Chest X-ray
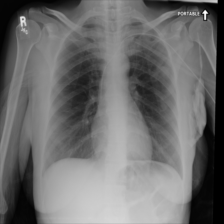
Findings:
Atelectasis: negative
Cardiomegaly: negative
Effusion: negative
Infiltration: negative
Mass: negative
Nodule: negative
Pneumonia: negative
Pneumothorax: negative
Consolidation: negative
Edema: negative
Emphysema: negative
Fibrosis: negative
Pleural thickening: negative
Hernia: negative